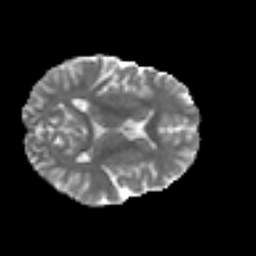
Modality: MD
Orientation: axial
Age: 27
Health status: ill
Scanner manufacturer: philips
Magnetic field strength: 3 T
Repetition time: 9 s
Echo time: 0.127 s